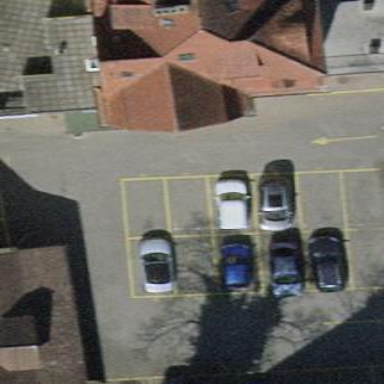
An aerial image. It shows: Normal parking space.